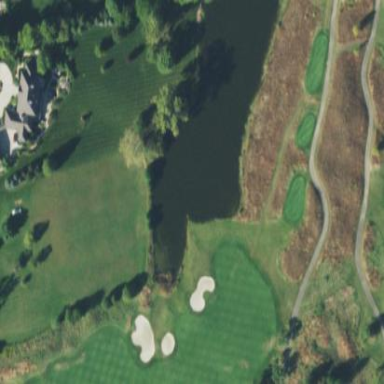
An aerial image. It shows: Picturesque scene of golf course with lateral water hazard.